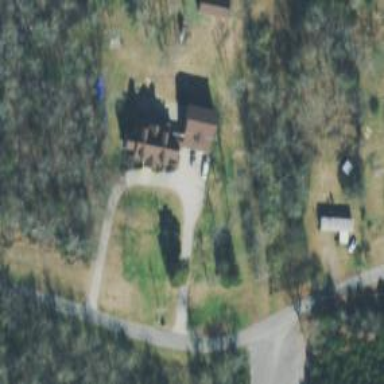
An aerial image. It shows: Driveway.